Interaction volume radius: 10 \u00c5
Interaction volume height: 45 \u00c5
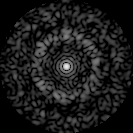
Disorder parameter: 0.7992